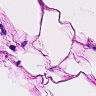
Metastatic tissue present: no